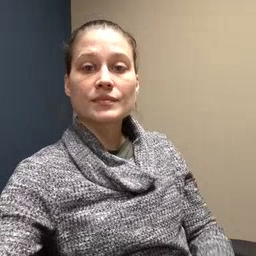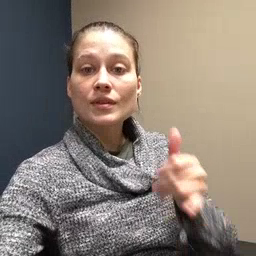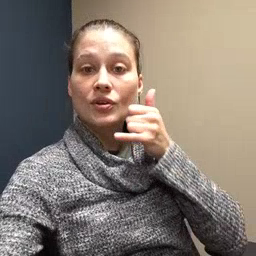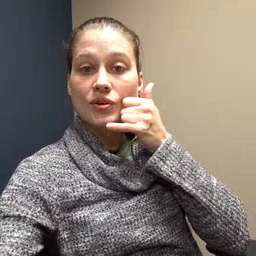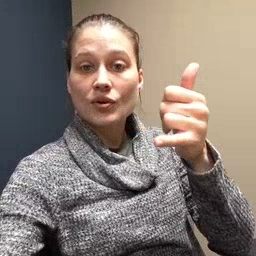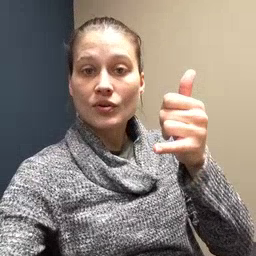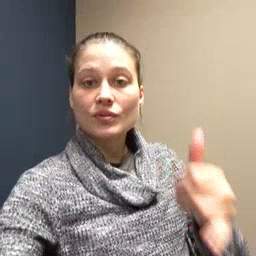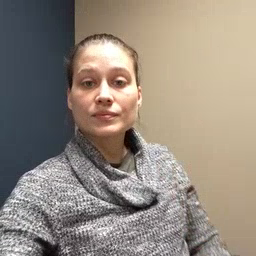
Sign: callonphone